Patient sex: M
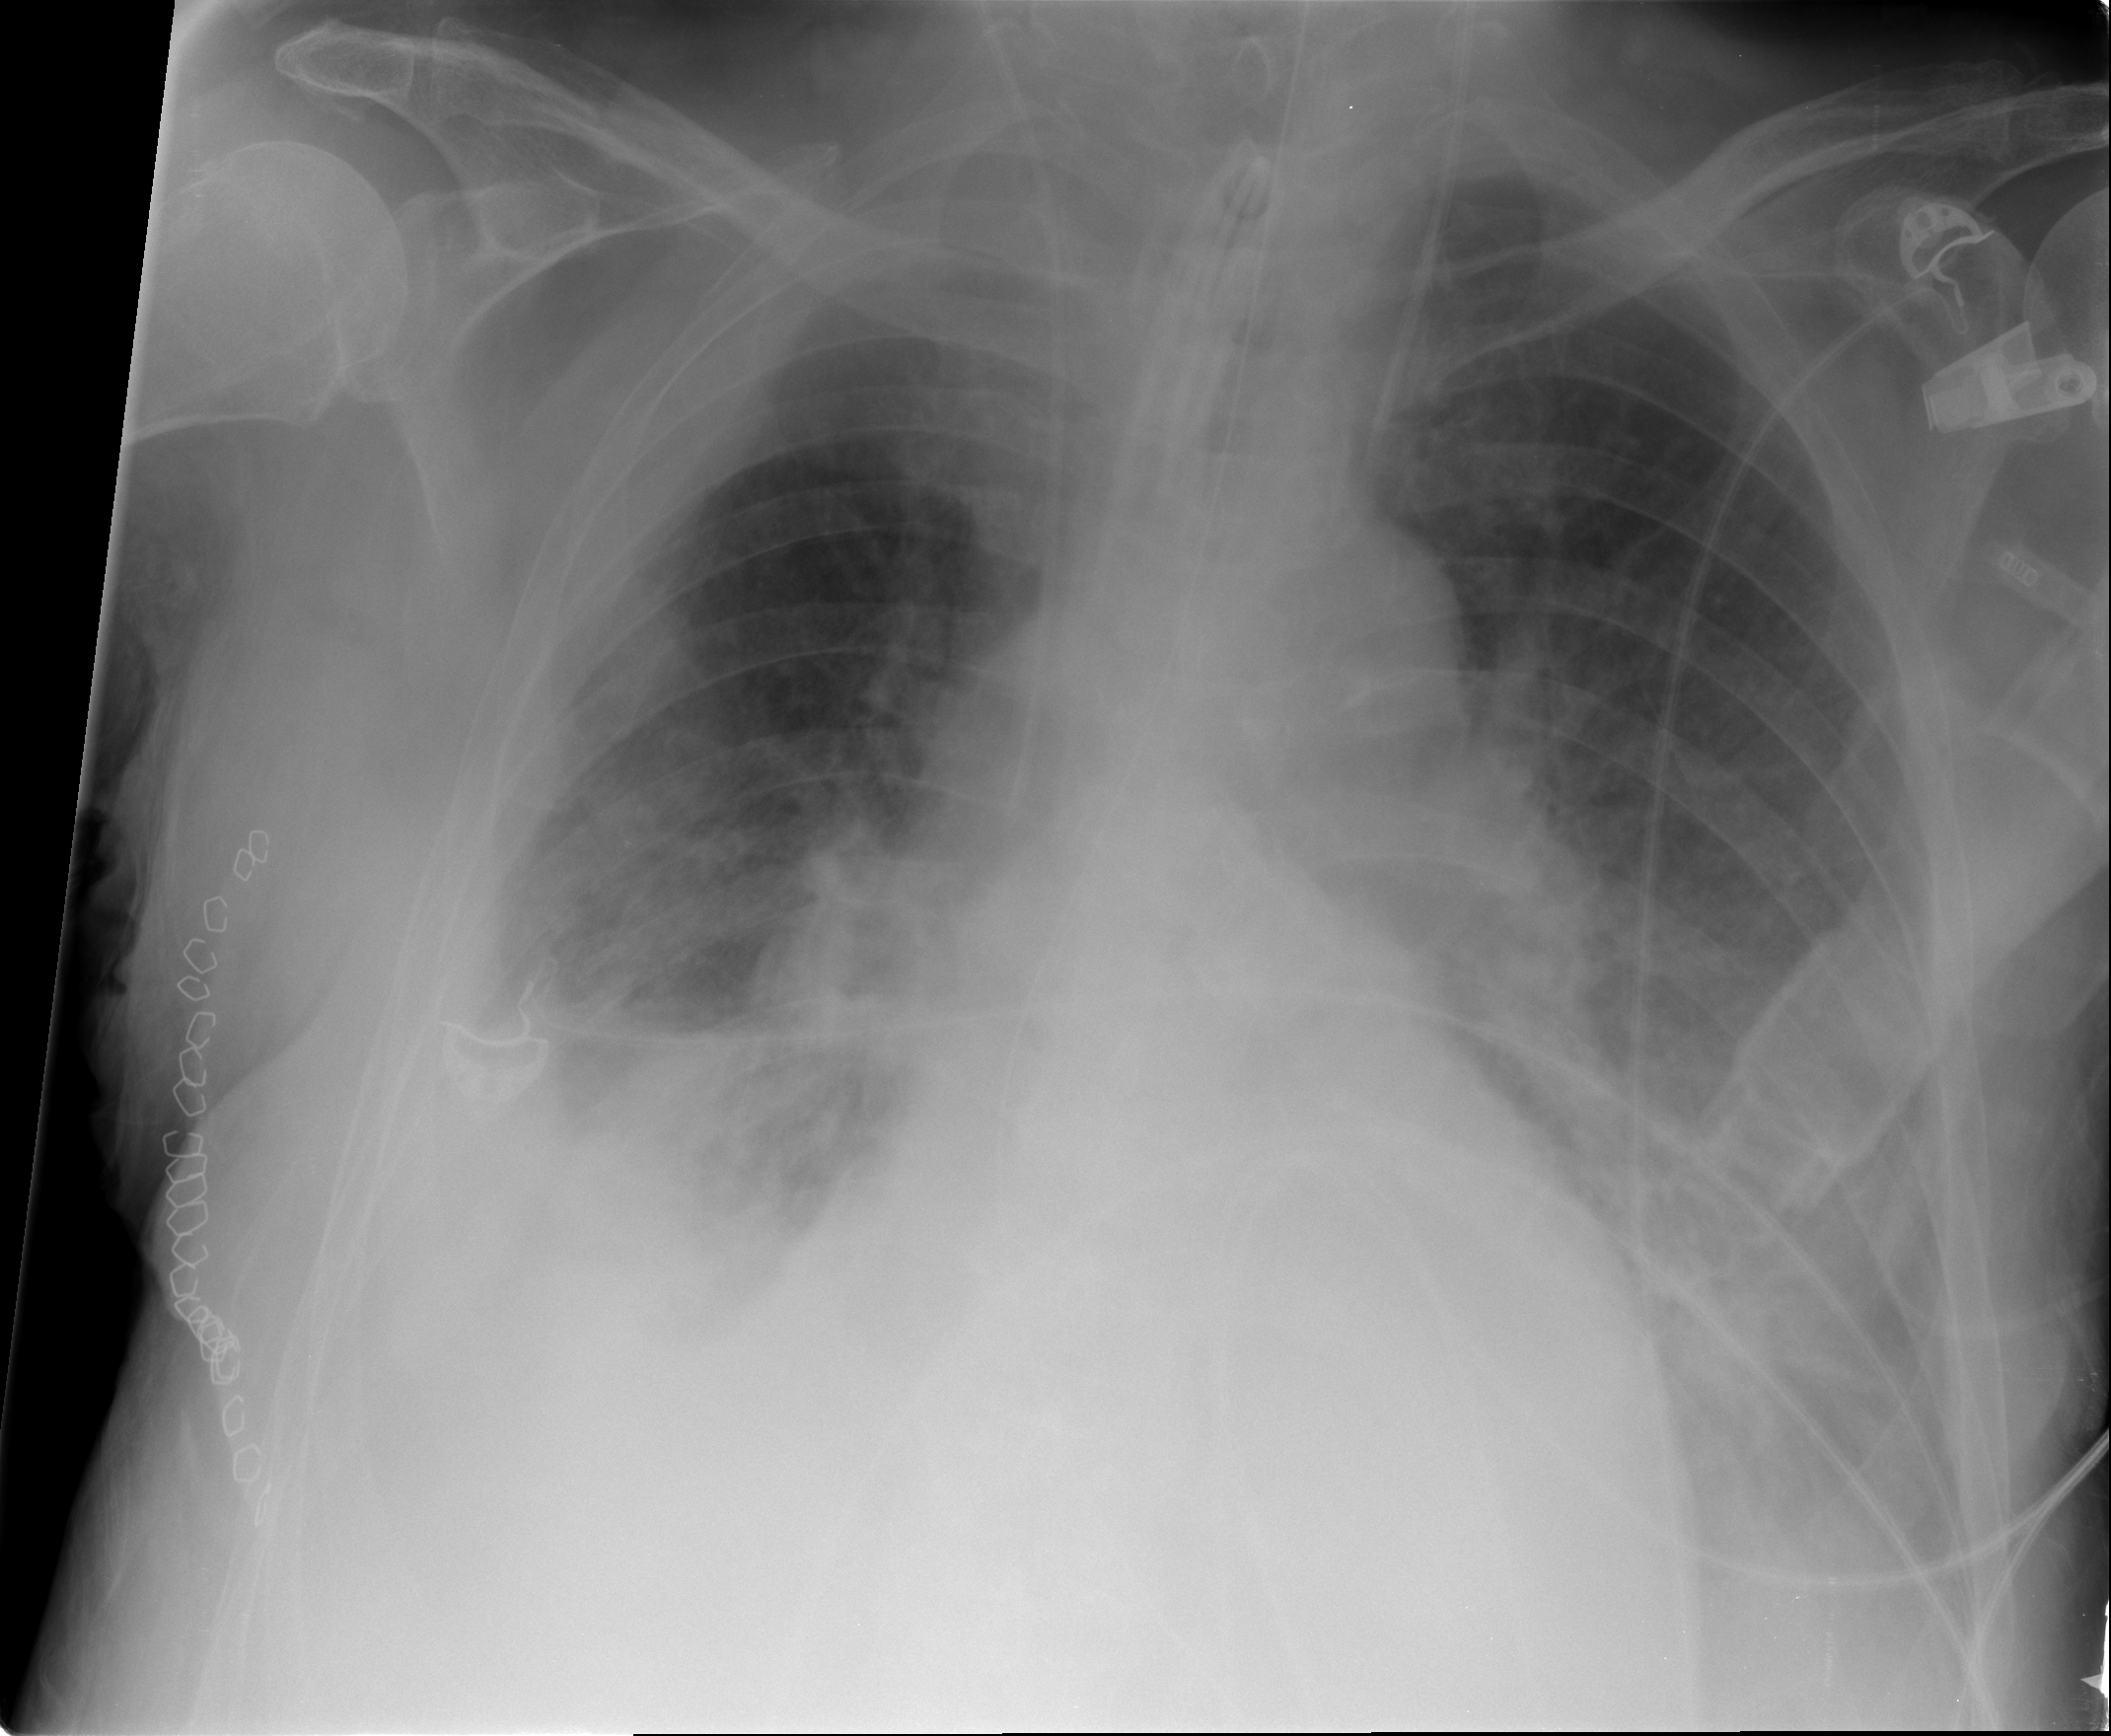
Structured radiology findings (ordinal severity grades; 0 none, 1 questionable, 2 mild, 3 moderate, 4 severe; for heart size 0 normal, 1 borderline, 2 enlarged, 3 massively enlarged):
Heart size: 2
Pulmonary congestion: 1
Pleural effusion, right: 3
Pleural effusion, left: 2
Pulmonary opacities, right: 2
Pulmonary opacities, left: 0
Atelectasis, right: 3
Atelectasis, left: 2